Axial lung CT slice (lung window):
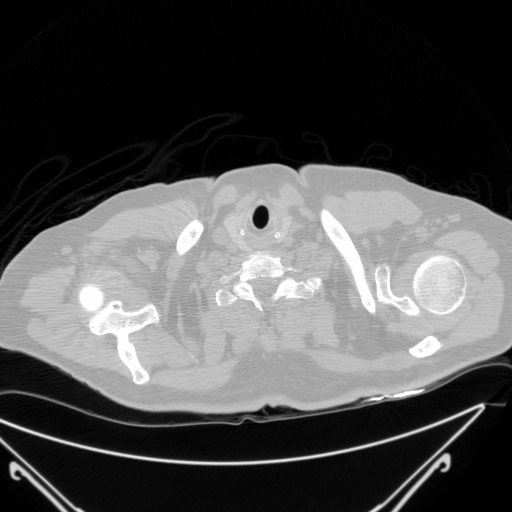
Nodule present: no